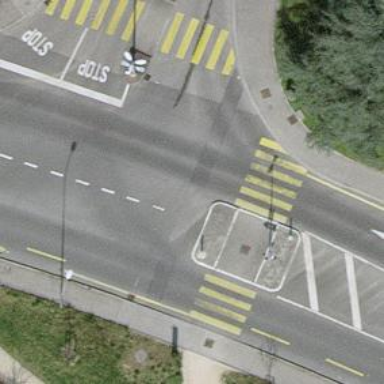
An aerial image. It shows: Uncontrolled crossing with zebra marking and island in the middle.